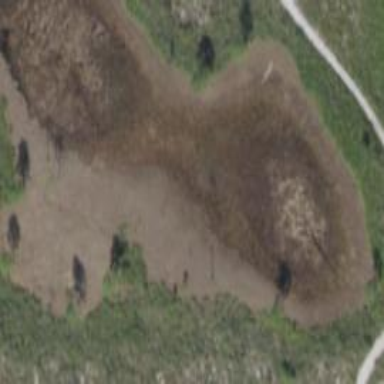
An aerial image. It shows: Marsh wetland.